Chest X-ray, PA view. Patient: 30 years old, sex F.
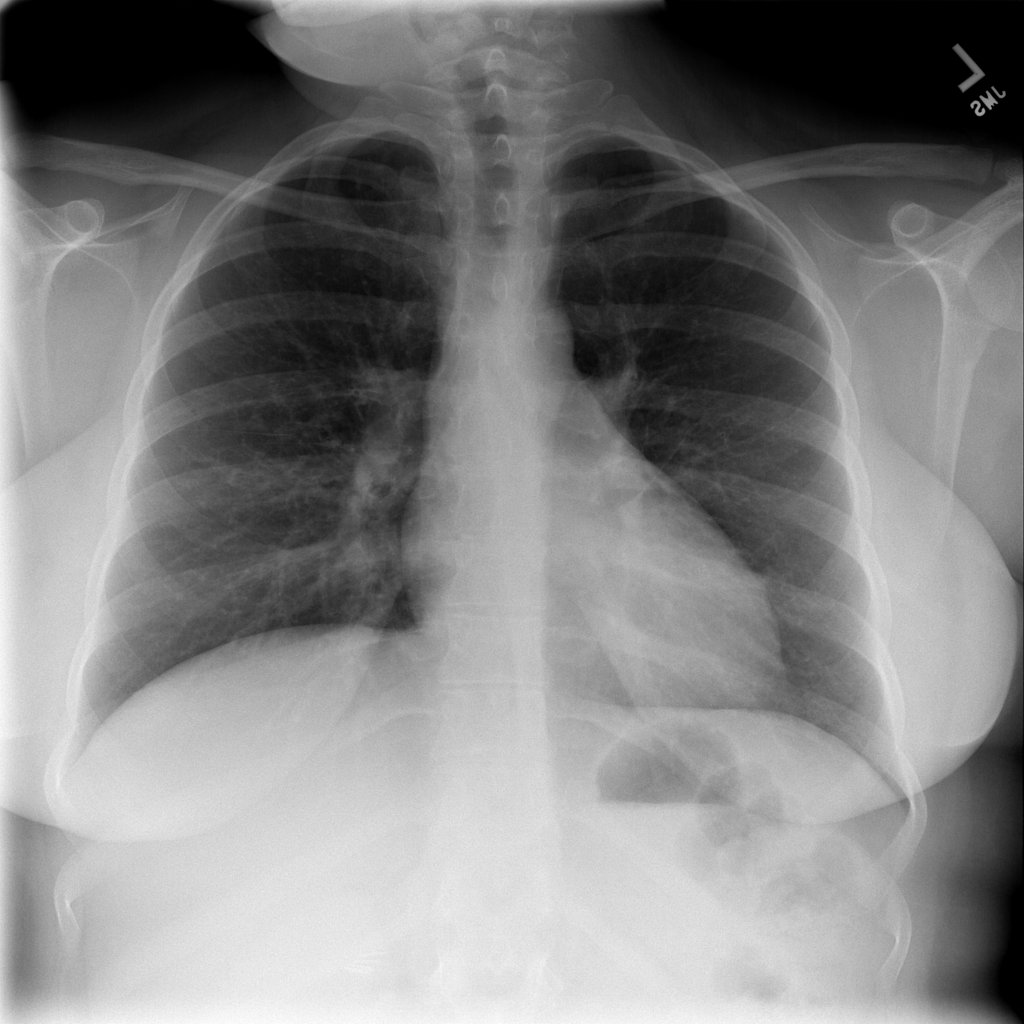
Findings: Consolidation, Fibrosis, Pleural_Thickening